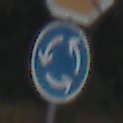
Verkehrszeichen: Kreisverkehr
Zusatzzeichen oben: Stop
Umgebung: Outdoor, Nature
Tageszeit: SunriseSunset
Wetter: PartlyCloudy
Licht: Natural
Jahreszeit: NotSpecified
Kontrast: MediumContrast